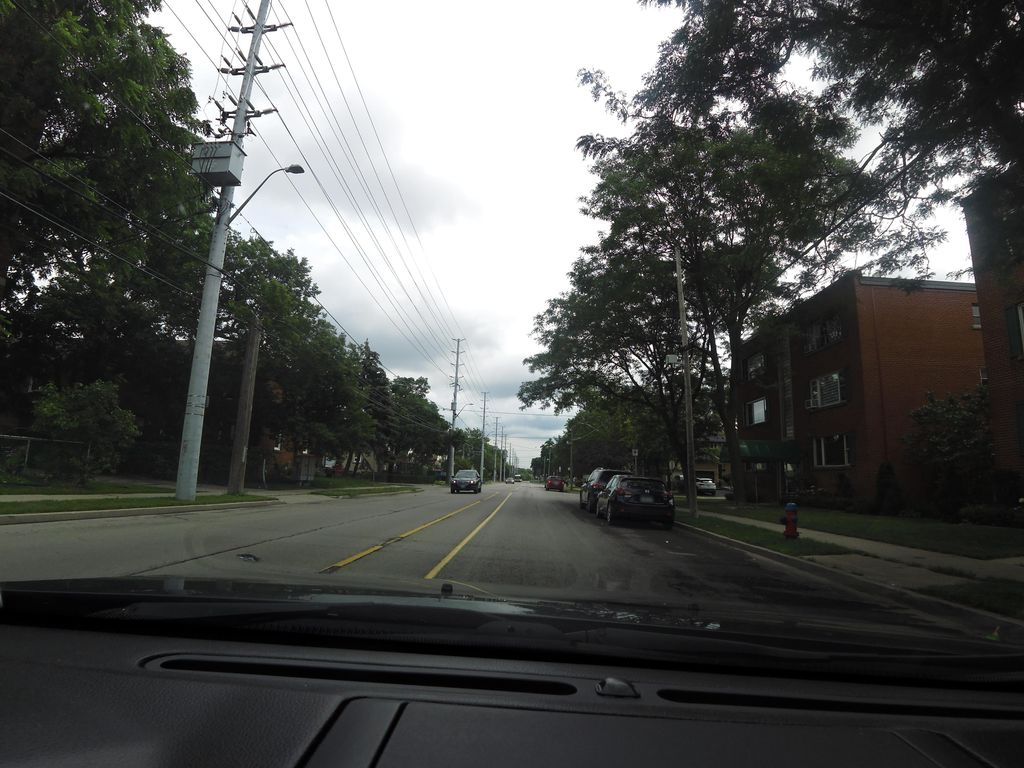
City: hamilton